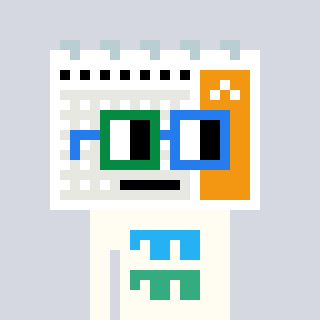
a pixel art character with square green and blue glasses, a calendar-shaped head and a grayscale-colored body on a cool background